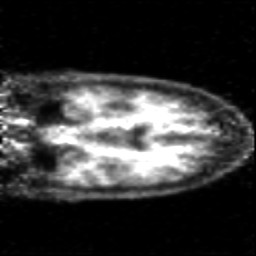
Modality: PET
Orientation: coronal
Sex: female
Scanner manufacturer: siemens